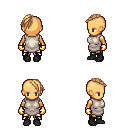
a pixel art fantasy rpg character, female body template, human, tanned skin, white tunic, gold greaves, light blonde long mohawk hairstyle, gold gloves, black shoes, four views (front, back, left, right), 2x2 character sprite sheet, small pixel art, hard edges, no anti-aliasing